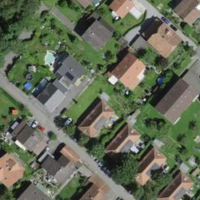
EUNIS habitat code: 54
Species observed at this site:
Lysimachia punctata
Prunus padus